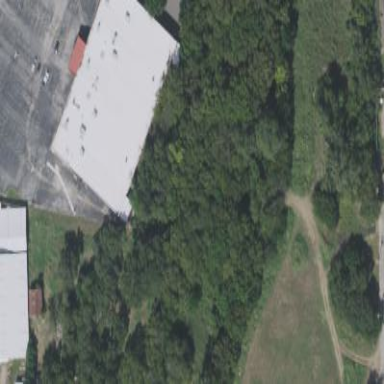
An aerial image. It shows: Building housing bowling alley.